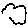
Label: cloud